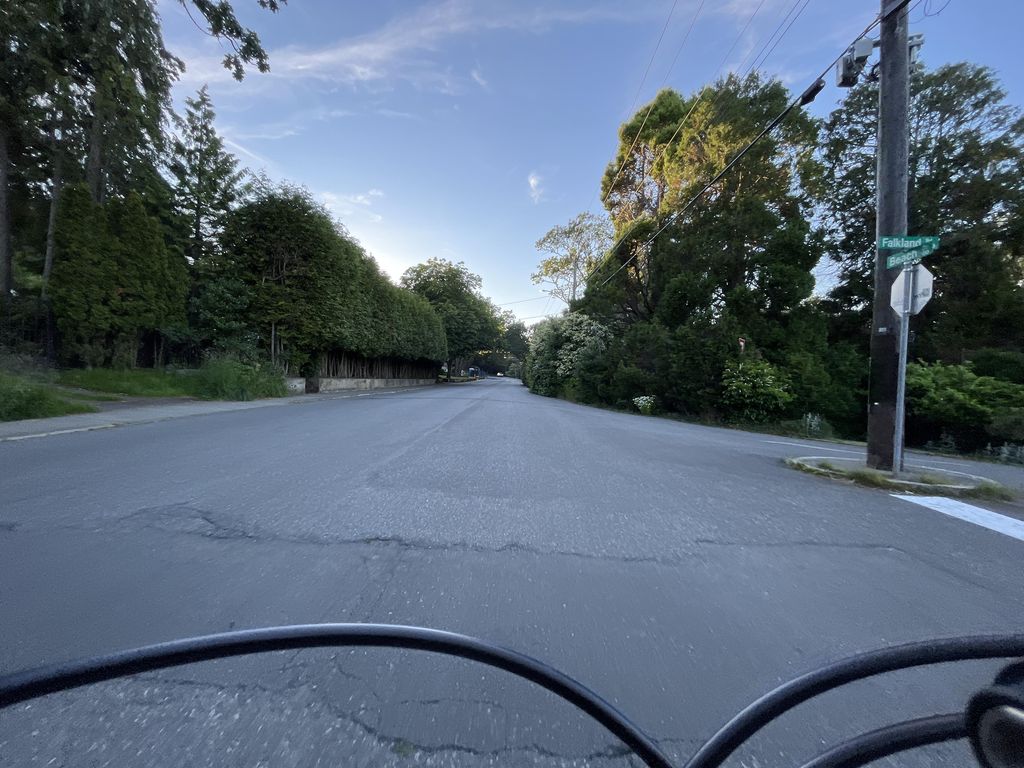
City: victoria